Field crop: maize
Growth stage: 2
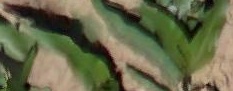
Species: maize